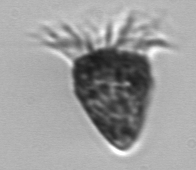
Label: Strombidium_morphotype2